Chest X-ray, PA view. Patient: 14 years old, sex M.
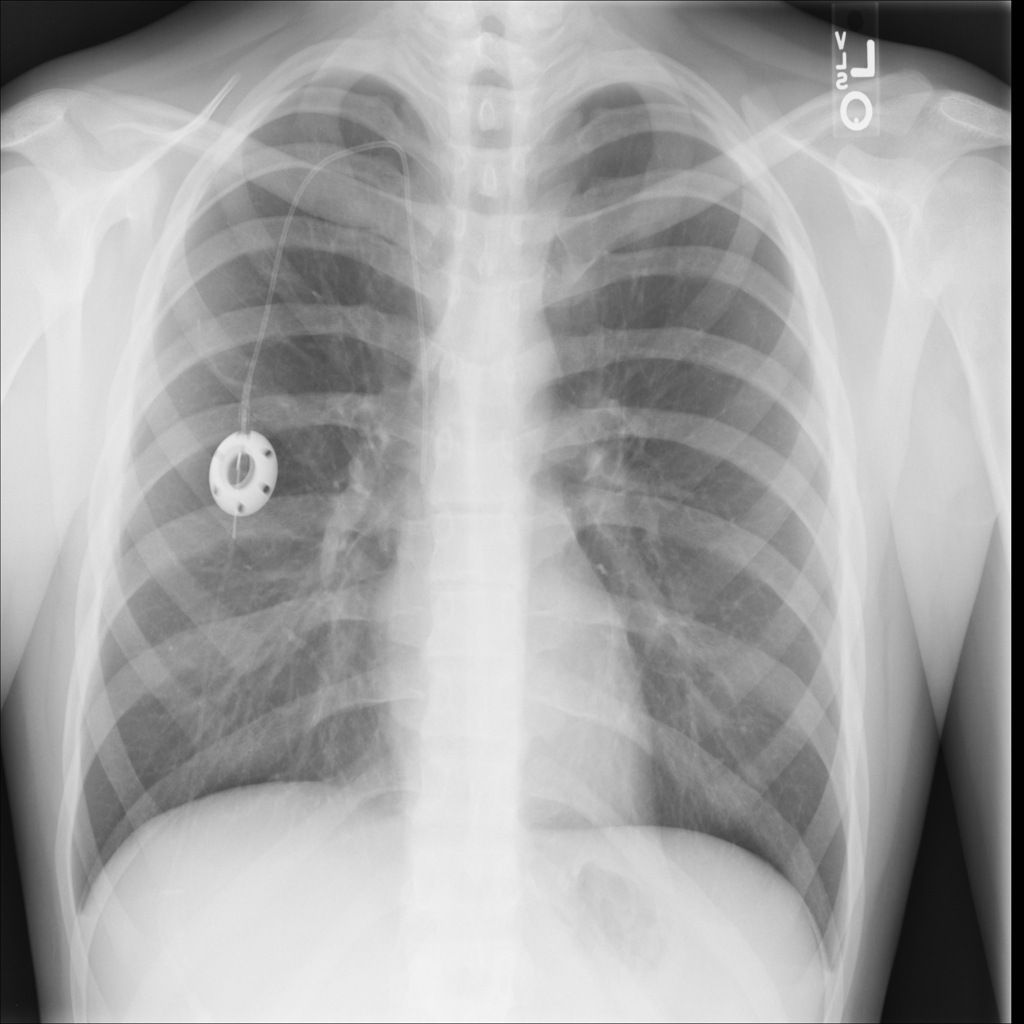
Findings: No Finding